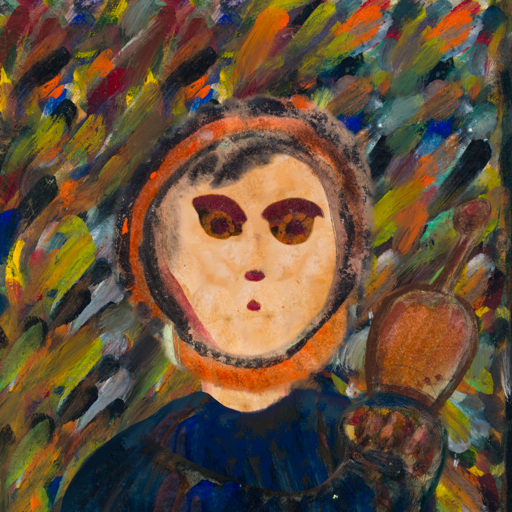
Background: An_Impression, Head And Neck Front: Childish, Face Front: Doll, Bust: Pipe, Hair Front: Childish, Head Accessory: Blank, Second Necklace: Blank, Necklace: Blank, Baby: Blank